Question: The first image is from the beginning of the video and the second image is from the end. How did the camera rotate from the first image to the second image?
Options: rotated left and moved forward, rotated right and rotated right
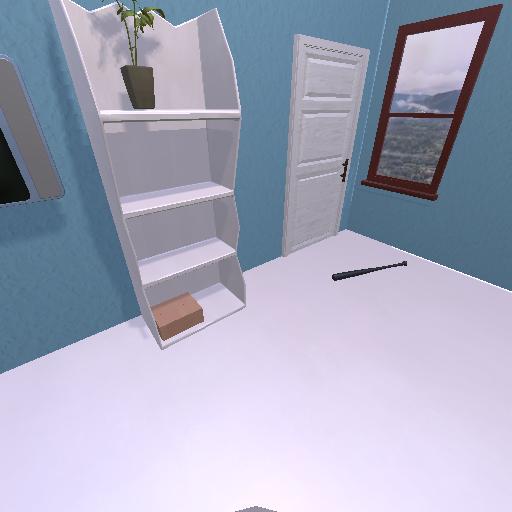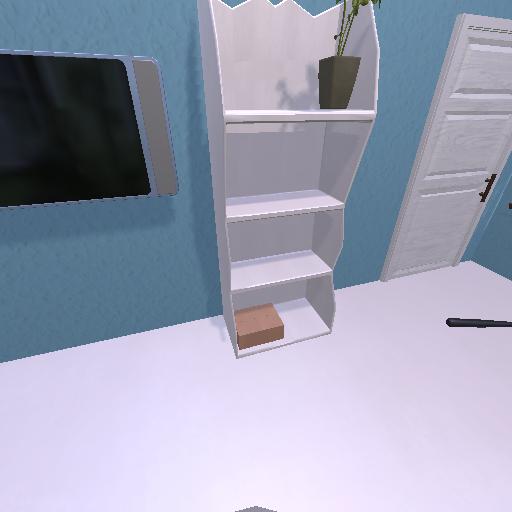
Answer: rotated left and moved forward